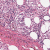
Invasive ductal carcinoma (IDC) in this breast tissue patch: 0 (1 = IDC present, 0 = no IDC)